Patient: sex M, age 76
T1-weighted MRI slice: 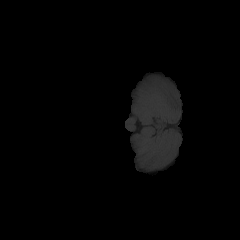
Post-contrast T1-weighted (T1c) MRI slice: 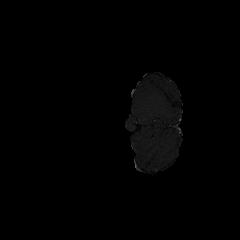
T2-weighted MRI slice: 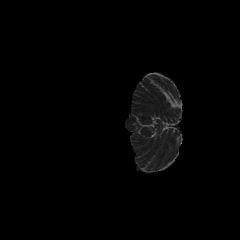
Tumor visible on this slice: no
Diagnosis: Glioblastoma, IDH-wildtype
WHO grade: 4